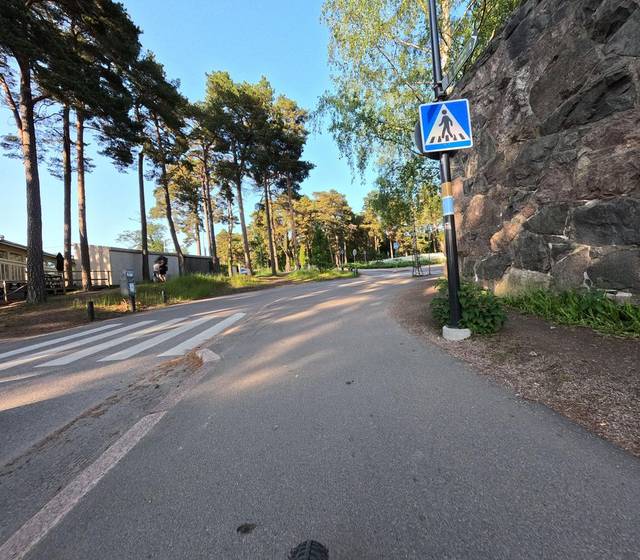
Region: Finland
Coordinates: 60.173, 24.908